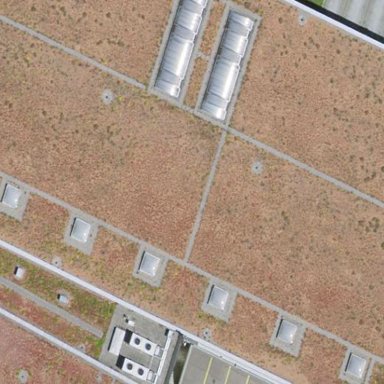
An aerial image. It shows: Commercial building.